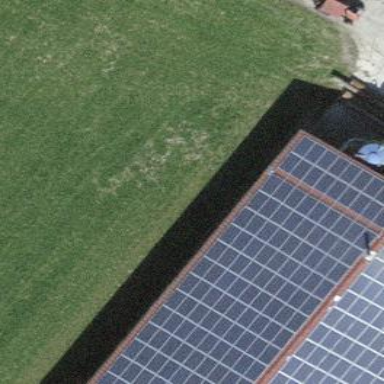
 consisting of solar photovoltaic panels."